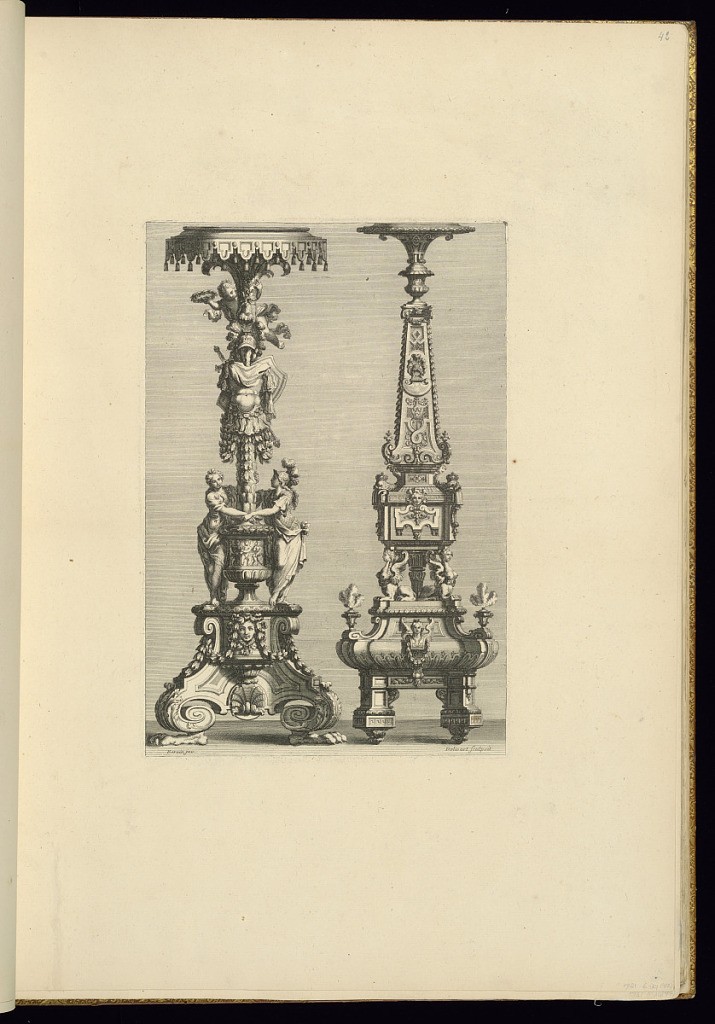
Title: Ornamented Gueridon Designs
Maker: Jean Berain, the elder, French, 1640-1711
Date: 1711
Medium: Engraving on laid paper
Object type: Bound print
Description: Two ornamented gueridon designs. The tripod table at left has a tasseled top, putti carrying crowns, military trophy, mask, garland, and standing figures. The table at right features censers, winged masks, sphinxes, and dolphins. The plate is signed.